Interaction volume radius: 10 \u00c5
Interaction volume height: 45 \u00c5
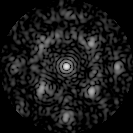
Disorder parameter: 0.4433